Field crop: maize
Growth stage: 2
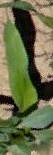
Species: maize